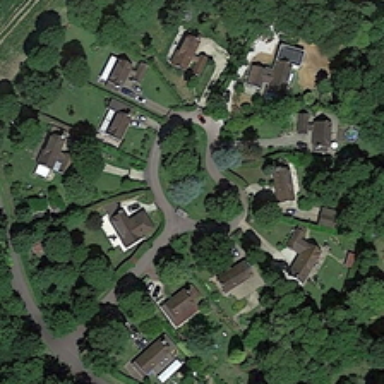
Some buildings and many green trees are in a medium residential area .